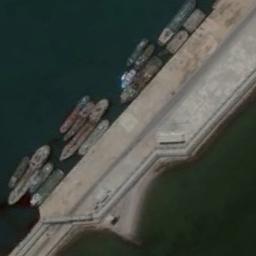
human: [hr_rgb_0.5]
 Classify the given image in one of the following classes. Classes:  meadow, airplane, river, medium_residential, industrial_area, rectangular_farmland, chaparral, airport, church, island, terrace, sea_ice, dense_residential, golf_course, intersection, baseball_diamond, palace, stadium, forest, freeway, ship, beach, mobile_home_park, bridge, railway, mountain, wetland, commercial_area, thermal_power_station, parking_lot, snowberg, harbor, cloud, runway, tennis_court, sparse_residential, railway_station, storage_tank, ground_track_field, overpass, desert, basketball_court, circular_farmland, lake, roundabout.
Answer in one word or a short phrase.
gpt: ship